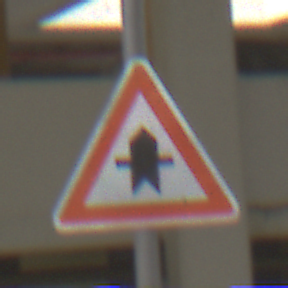
Verkehrszeichen: Vorfahrt
Umgebung: Roofed, Urban
Tageszeit: Midday
Wetter: Overcast
Licht: Artificial
Jahreszeit: NotSpecified
Kontrast: MediumContrast